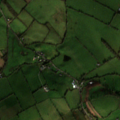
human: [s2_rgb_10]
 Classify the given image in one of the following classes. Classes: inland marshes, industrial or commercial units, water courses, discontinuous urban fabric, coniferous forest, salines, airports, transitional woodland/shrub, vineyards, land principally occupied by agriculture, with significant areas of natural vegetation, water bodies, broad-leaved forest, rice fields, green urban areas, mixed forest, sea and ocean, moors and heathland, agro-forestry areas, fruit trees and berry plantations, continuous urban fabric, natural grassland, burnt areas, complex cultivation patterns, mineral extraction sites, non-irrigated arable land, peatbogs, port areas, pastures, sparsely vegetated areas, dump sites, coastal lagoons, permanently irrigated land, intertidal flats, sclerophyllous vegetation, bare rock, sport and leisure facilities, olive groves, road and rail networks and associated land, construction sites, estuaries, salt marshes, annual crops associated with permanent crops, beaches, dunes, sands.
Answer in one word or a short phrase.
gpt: non-irrigated arable land, pastures